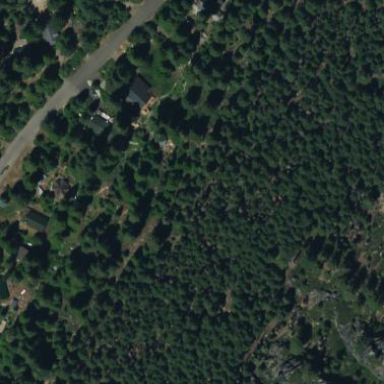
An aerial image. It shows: Woodland with evergreen needle-leaved trees.